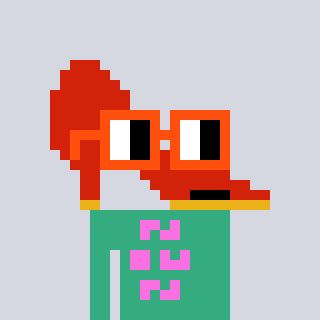
a pixel art character with square orange glasses, a highheel-shaped head and a teal-colored body on a cool background